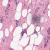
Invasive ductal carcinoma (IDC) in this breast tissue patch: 1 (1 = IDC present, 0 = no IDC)